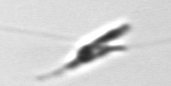
Label: Chrysochromulina_lanceolata